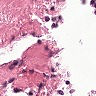
Metastatic tissue present: no